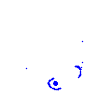
Particle: pion